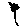
Label: flower